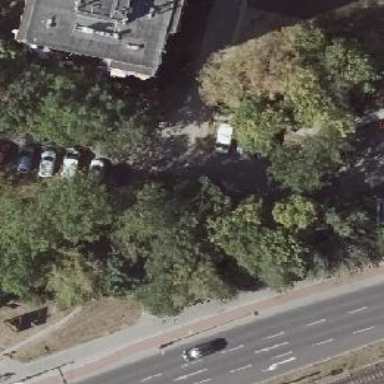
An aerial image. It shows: Footway with concrete surface.